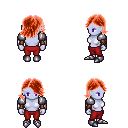
a pixel art fantasy rpg character, female body template, dark elf, purple skin, steel arm armor, red pants, red swoop hairstyle, leather bracers, metal boots, four views (front, back, left, right), 2x2 character sprite sheet, small pixel art, hard edges, no anti-aliasing